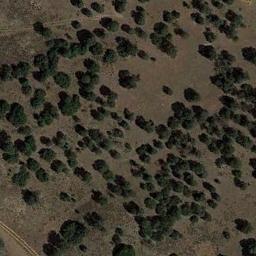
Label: chaparral